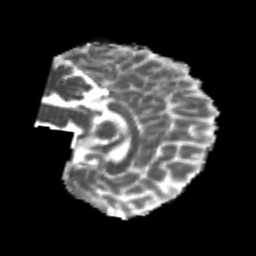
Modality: MD
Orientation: sagittal
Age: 20
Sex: female
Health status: healthy
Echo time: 0.074 s